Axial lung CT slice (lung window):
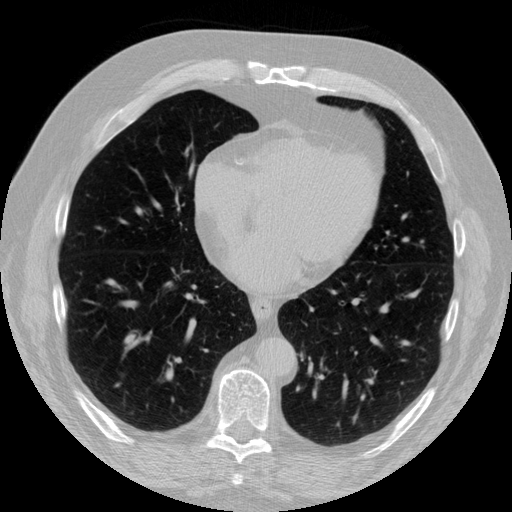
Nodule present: no